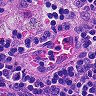
Metastatic tissue present: no